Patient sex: M
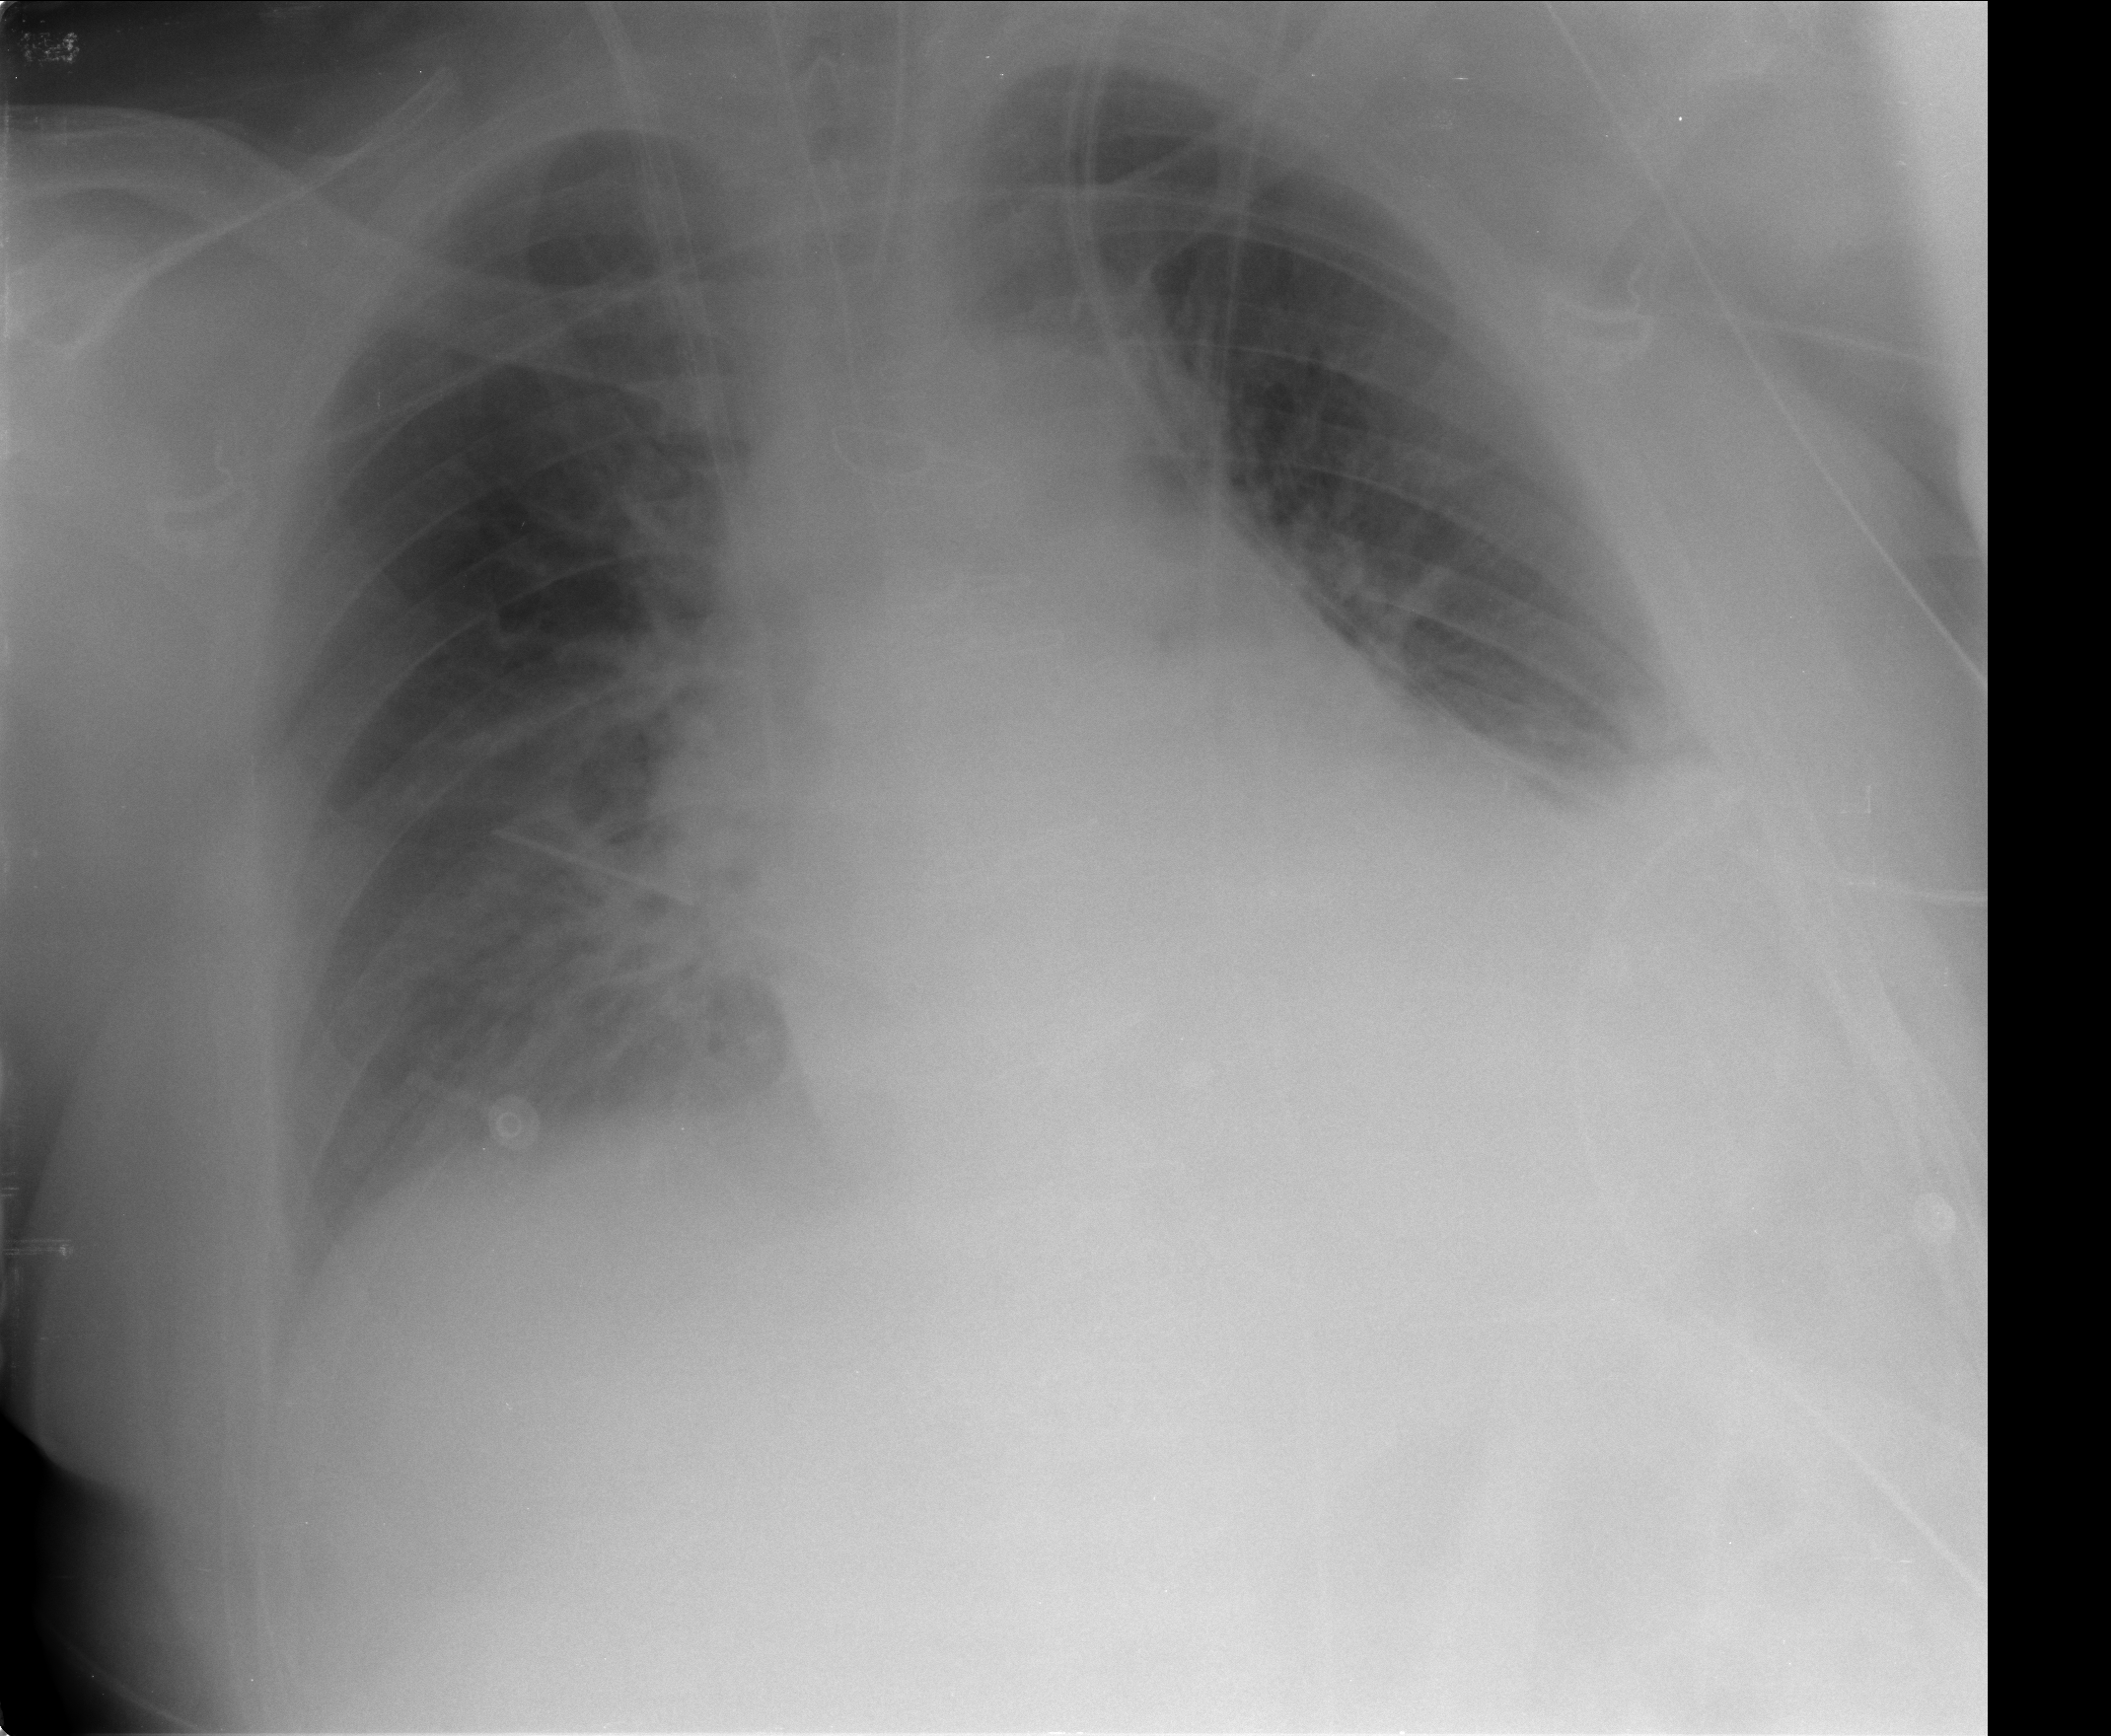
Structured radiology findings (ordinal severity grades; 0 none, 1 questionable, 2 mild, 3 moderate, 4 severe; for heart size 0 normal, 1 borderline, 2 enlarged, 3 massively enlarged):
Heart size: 2
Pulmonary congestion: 0
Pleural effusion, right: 0
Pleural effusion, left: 0
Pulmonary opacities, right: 1
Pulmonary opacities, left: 0
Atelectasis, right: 2
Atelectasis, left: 2